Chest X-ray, AP view. Patient: 66 years old, sex M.
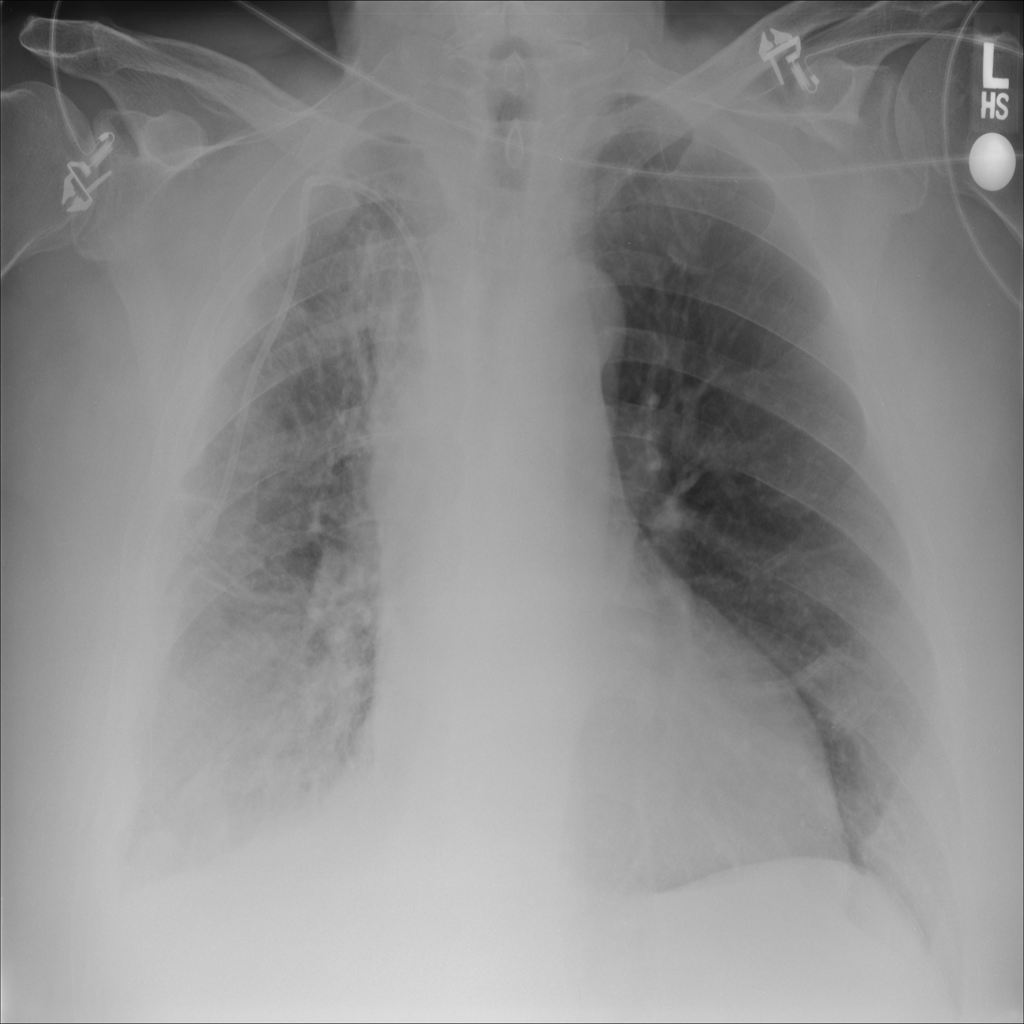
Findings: No Finding